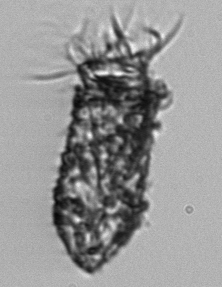
Label: Tintinnopsis